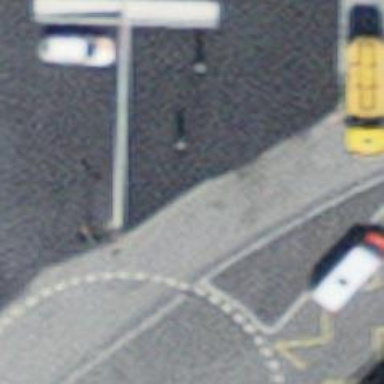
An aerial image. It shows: Traffic hump for calming the traffic.